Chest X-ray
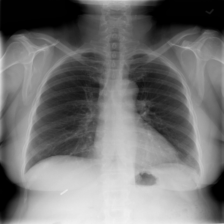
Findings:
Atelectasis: negative
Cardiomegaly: negative
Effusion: negative
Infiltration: negative
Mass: negative
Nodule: negative
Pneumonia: negative
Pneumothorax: negative
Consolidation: negative
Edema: negative
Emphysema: negative
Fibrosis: negative
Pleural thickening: negative
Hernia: negative